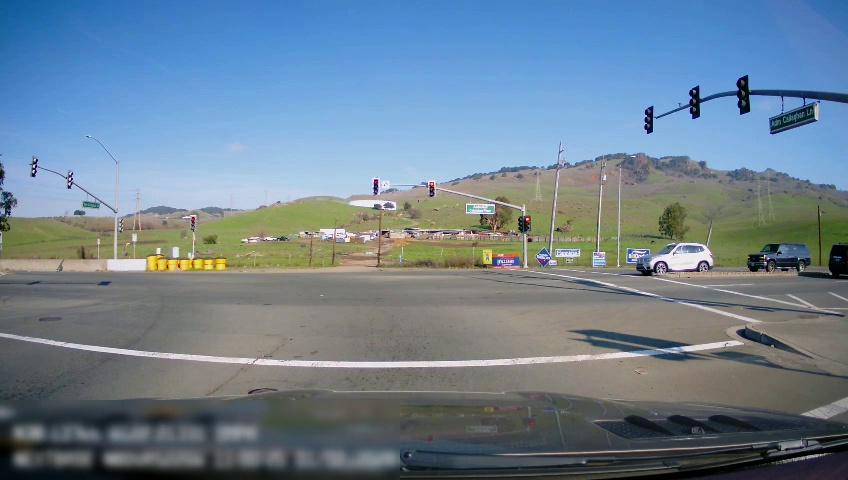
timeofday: Day
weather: Sunny
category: Drivable Space
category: Vehicles | SUV
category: Vehicles | SUV
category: Vehicles | SUV
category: Lanes | Opposite Lane
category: Traffic | Lights
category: Traffic | Lights
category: Traffic | Lights
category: Traffic | Lights
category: Traffic | Lights
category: Traffic | Lights
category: Traffic | Lights
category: Traffic | Signs
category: Traffic | Lights
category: Traffic | Lights
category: Traffic | Signs
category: Traffic | Lights
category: Traffic | Lights
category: Traffic | Signs